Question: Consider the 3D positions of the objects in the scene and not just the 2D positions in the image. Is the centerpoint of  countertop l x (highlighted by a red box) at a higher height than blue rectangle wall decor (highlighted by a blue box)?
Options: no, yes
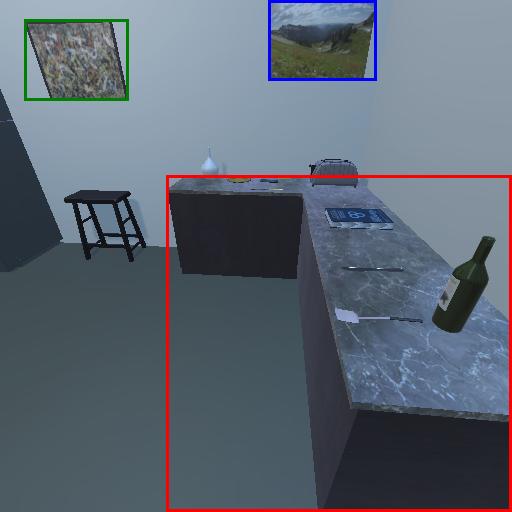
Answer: no